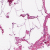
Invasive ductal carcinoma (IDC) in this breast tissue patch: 0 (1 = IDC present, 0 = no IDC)